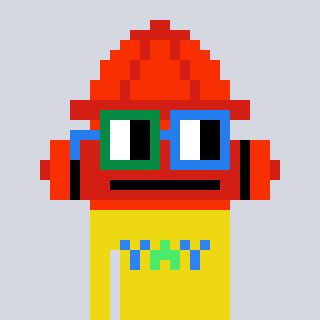
a pixel art character with square green and blue glasses, a fire hydrant-shaped head and a yellow-colored body on a cool background